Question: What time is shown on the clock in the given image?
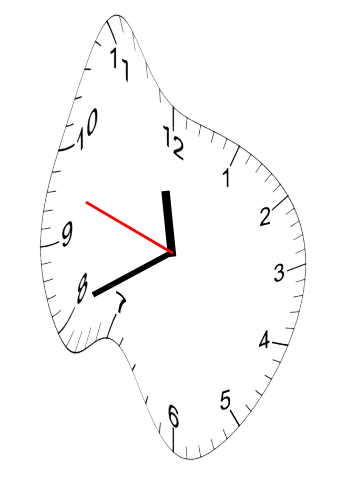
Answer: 11:40:48